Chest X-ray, AP view. Patient: 74 years old, sex M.
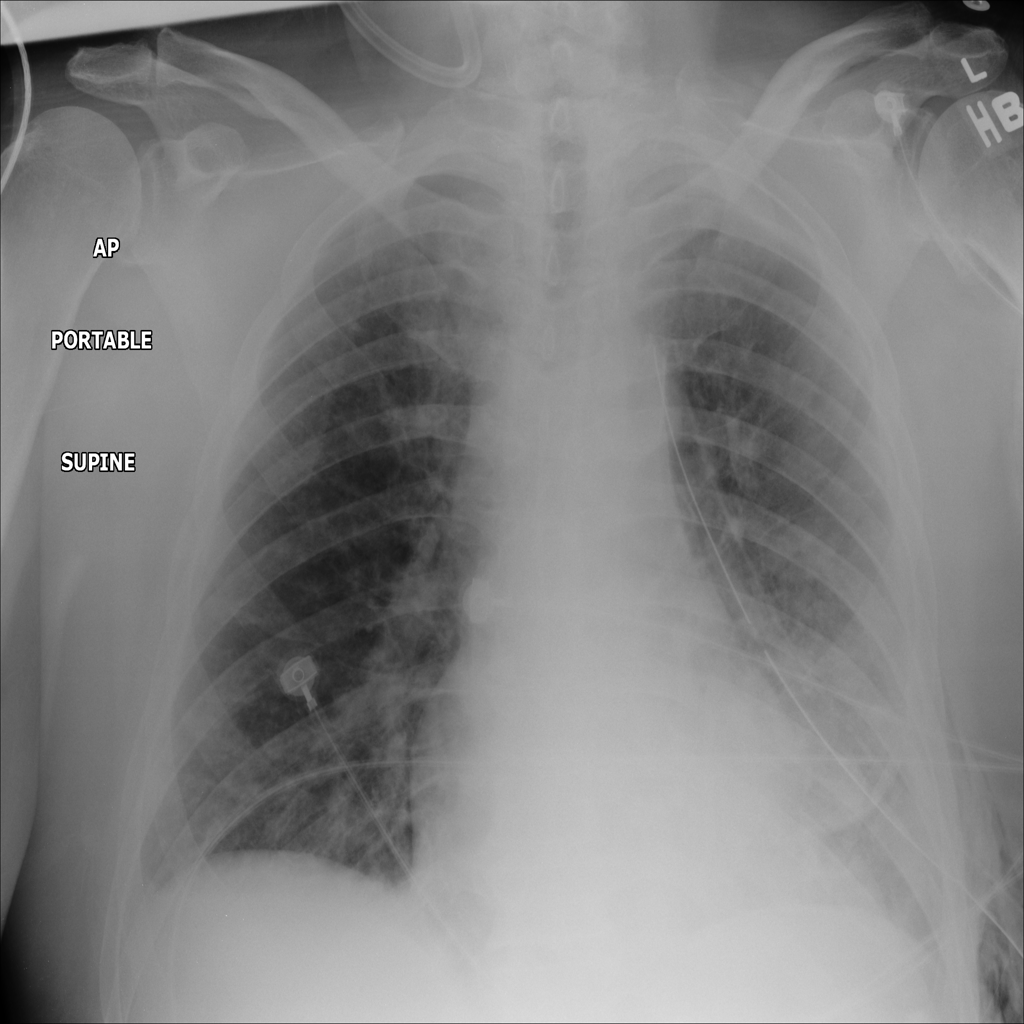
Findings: No Finding